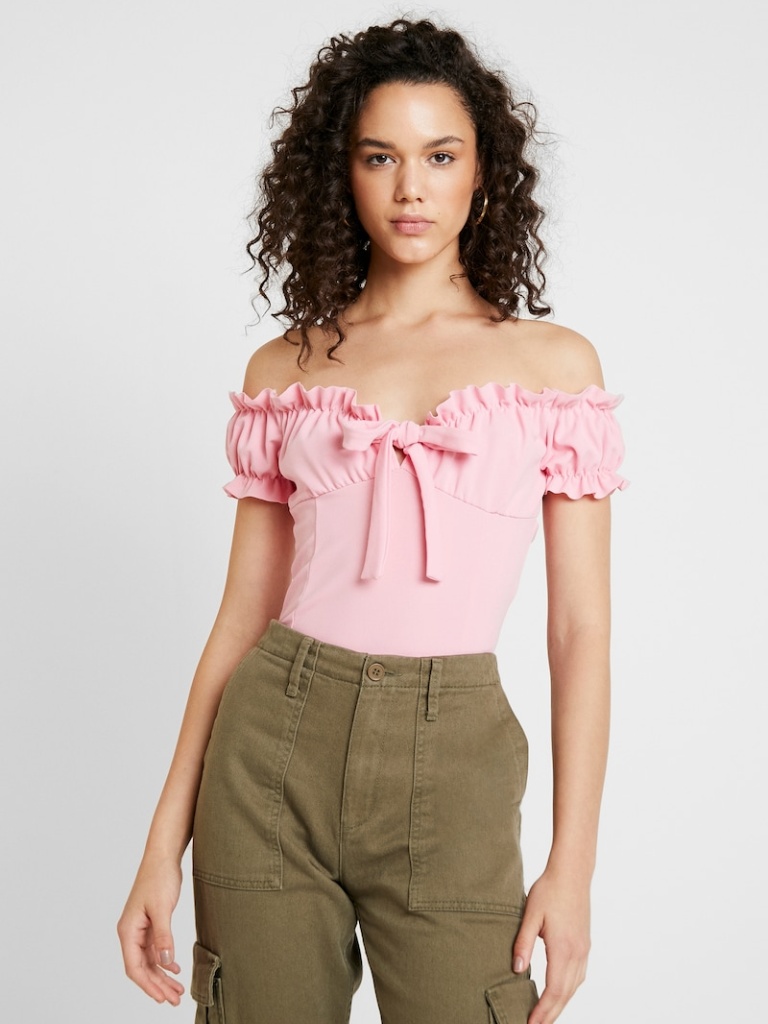
cotton tight sleeveless full length Fully Tucked in off-shoulder bodysuit